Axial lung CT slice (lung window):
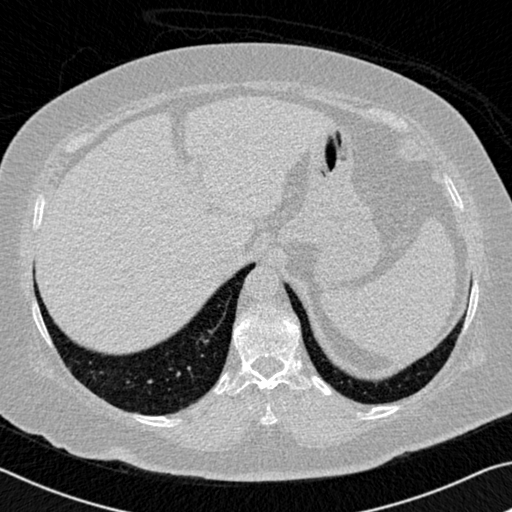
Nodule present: no